定义: 一般地, 当 $\lambda > 0$ 且 $\lambda \neq 1$ 时, 我们把方程 $\frac{x^2}{a^2} + \frac{y^2}{b^2} = \lambda (a > b > 0)$ 表示的椭圆 $C_\lambda$ 称为椭圆 $\frac{x^2}{a^2} + \frac{y^2}{b^2} = 1 (a > b > 0)$ 的相似椭圆. 已知椭圆 $C: \frac{x^2}{4} + y^2 = 1$, 椭圆 $C_\lambda (\lambda > 0$ 且 $\lambda \neq 1)$ 是椭圆 $C$ 的相似椭圆, 点 $P$ 为椭圆 $C_\lambda$ 上异于其左、右顶点 $M,N$ 的任意一点.

(1) 分别写出当 $\lambda = 2$ 和当 $\lambda = e^2$ ($e$ 为椭圆 $C$ 的离心率)时, 椭圆 $C_\lambda$ 的标准方程;

(2) 当 $\lambda = 2$ 时, 与椭圆 $C$ 有且只有一个公共点的直线 $l_1, l_2$ 恰好相交于点 $P$, 若直线 $l_1, l_2$ 的斜率均存在, 分别设为 $k_1, k_2$, 求 $k_1k_2$ 的值;

(3) 当 $\lambda = e^2$ ($e$ 为椭圆 $C$ 的离心率)时, 设直线 $PM$ 与椭圆 $C$ 交于点 $A,B$, 直线 $PN$ 与椭圆 $C$ 交于点 $D,E$, 求证: $|AB| + |DE|$ 是定值.
【解答】
\vspace{0.5em}
【答案】(1) 答案见解析

(2) $-\frac{1}{4}$

(3) 证明见解析

\vspace{0.3em}
【分析】(1) 由椭圆 $C$ 的相似椭圆的定义求解即可;

(2) 设 $P(x_0,y_0)$, 则直线 $l_1$ 的方程为 $y - y_0 = k_1(x - x_0)$, 与椭圆的方程联立, 并结合判别式 $(x_0^2 - 4)k_1^2 - 2x_0y_0k_1 + y_0^2 - 1 = 0$, 同理可得, $(x_0^2 - 4)k_2^2 - 2x_0y_0k_2 + y_0^2 - 1 = 0$, 进而可得 $k_1k_2 = \frac{y_0^2 - 1}{x_0^2 - 4}$, 结合 $y_0^2 = 2 - \frac{1}{4}x_0^2$ 求解即可;

(3) 由椭圆 $C_\lambda$ 的标准方程为 $\frac{x^2}{3} + \frac{y^2}{\frac{3}{4}} = 1$, 进而结合点 $P(x_0,y_0)$ 在椭圆 $C_\lambda$ 上, $k_{PM}k_{PN} = -\frac{1}{4}$, 设直线 $PM$ 的斜率为 $k$, 则直线 $PN$ 的斜率为 $-\frac{1}{4k}$, 进而得其对应的方程, 再与椭圆方程联立结合韦达定理, 弦长公式求解即可.

\vspace{0.3em}
【详解】(1) $\lambda = 2$ 时, 椭圆 $C_2: \frac{x^2}{4} + y^2 = 2$, 所以 $\frac{x^2}{8} + \frac{y^2}{2} = 1$,

(2) 设 $P(x_0,y_0)$, 则直线 $l_1$ 的方程为 $y - y_0 = k_1(x - x_0)$,

即 $y = k_1x + y_0 - k_1x_0$, 记 $t = y_0 - k_1x_0$, 则 $l_1$ 的方程为 $y = k_1x + t$,

将其代入椭圆 $C$ 的方程, 消去 $y$, 得 $(4k_1^2 + 1)x^2 + 8k_1tx + 4t^2 - 4 = 0$,

因为直线 $l_1$ 与椭圆 $C$ 有且只有一个公共点,

所以 $\Delta = (8k_1t)^2 - 4(4k_1^2 + 1)(4t^2 - 4) = 0$, 即 $4k_1^2 - t^2 + 1 = 0$,

将 $t = y_0 - k_1x_0$ 代入上式, 整理得 $(x_0^2 - 4)k_1^2 - 2x_0y_0k_1 + y_0^2 - 1 = 0$,

同理可得, $(x_0^2 - 4)k_2^2 - 2x_0y_0k_2 + y_0^2 - 1 = 0$,

所以 $k_1,k_2$ 为关于 $m$ 的方程 $(x_0^2 - 4)m^2 - 2x_0y_0m + y_0^2 - 1 = 0$ 的两根,

所以 $k_1k_2 = \frac{y_0^2 - 1}{x_0^2 - 4}$,

又点 $P(x_0,y_0)$ 在椭圆 $C_2: \frac{x^2}{8} + \frac{y^2}{2} = 1$ 上,

所以 $y_0^2 = 2 - \frac{1}{4}x_0^2$,

所以 $k_1k_2 = \frac{2 - \frac{1}{4}x_0^2 - 1}{x_0^2 - 4} = -\frac{1}{4}$.

(3)

由 (1) 可知

当 $\lambda = e^2$, 椭圆 $C_\lambda$ 的标准方程为 $\frac{x^2}{3} + \frac{y^2}{\frac{3}{4}} = 1$.

所以 $M(-\sqrt{3},0),N(\sqrt{3},0)$, 恰好为椭圆 $C$ 的左、右焦点,

易知直线 $PM$, $PN$ 的斜率均存在且不为 $0$,

所以 $k_{PM}k_{PN} = \frac{y_0}{x_0 + \sqrt{3}} \cdot \frac{y_0}{x_0 - \sqrt{3}} = \frac{y_0^2}{x_0^2 - 3}$,

因为 $P(x_0,y_0)$ 在椭圆 $C_\lambda$ 上, 所以 $\frac{x_0^2}{3} + \frac{y_0^2}{\frac{3}{4}} = 1$, 即 $y_0^2 = \frac{3}{4} - \frac{x_0^2}{4}$,

所以 $k_{PM}k_{PN} = -\frac{1}{4}$,

设直线 $PM$ 的斜率为 $k$, 则直线 $PN$ 的斜率为 $-\frac{1}{4k}$,

所以直线 $PM$ 的方程为 $y = k(x + \sqrt{3})$,

由
\[
\begin{cases}
y = k(x + \sqrt{3}) \\
\frac{x^2}{4} + y^2 = 1
\end{cases}
\]
得 $(1 + 4k^2)x^2 + 8\sqrt{3}k^2x + 12k^2 - 4 = 0$,

设 $A(x_1,y_1),B(x_2,y_2)$, 则 $x_1 + x_2 = \frac{-8\sqrt{3}k^2}{1 + 4k^2}$,
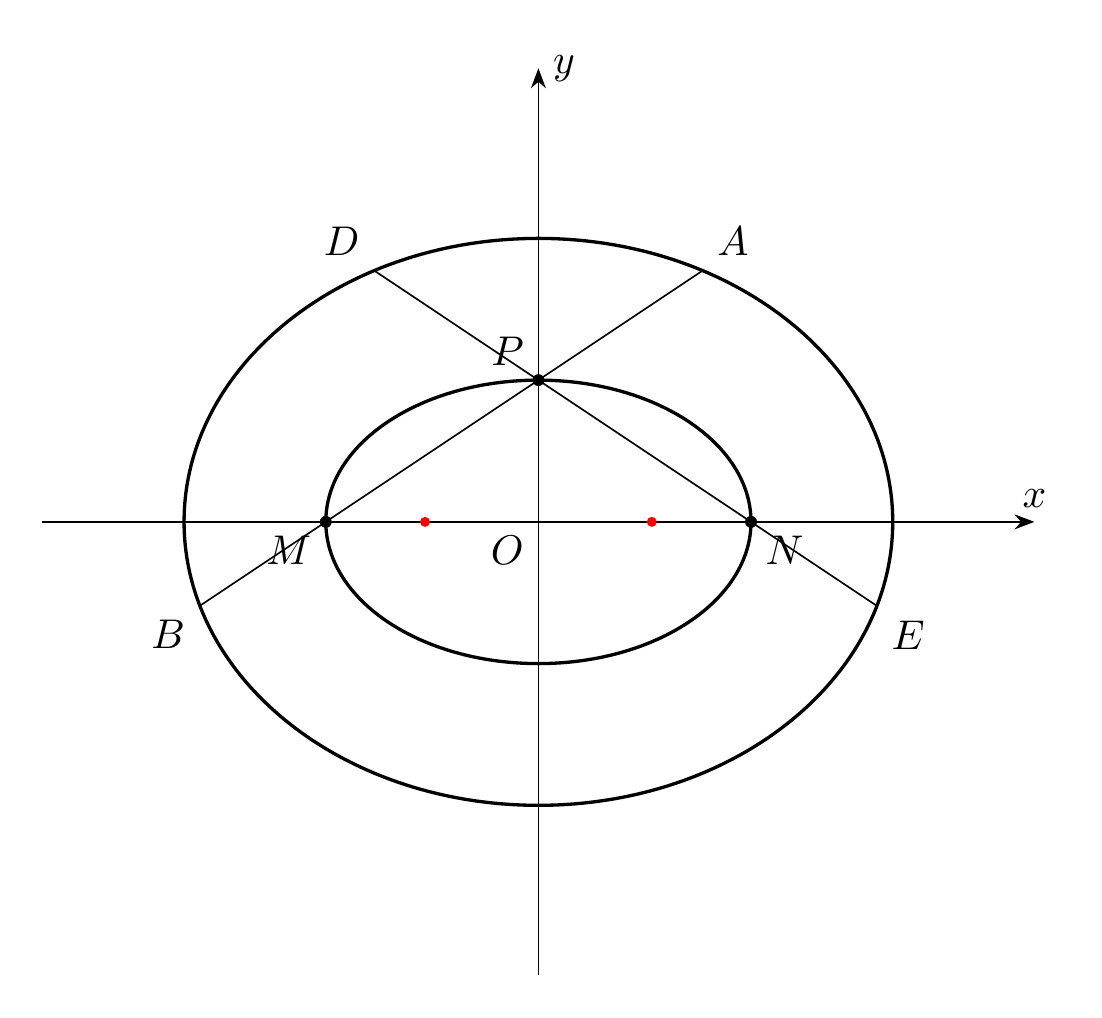